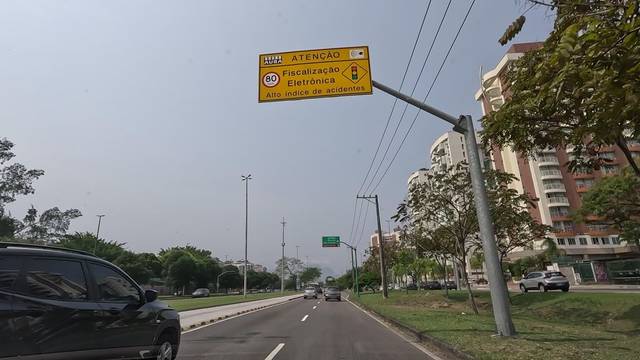
Region: Brazil
Coordinates: -23.0, -43.392